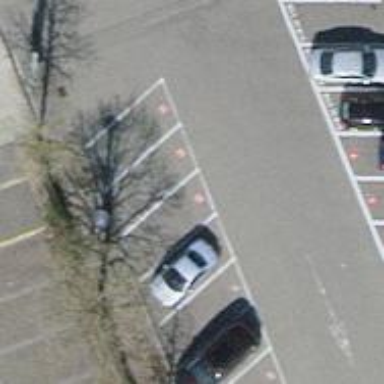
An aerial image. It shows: Car-sharing service available at this location.